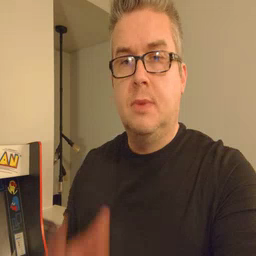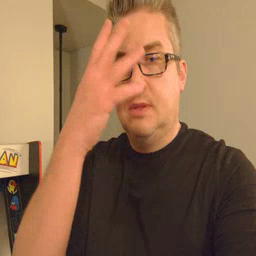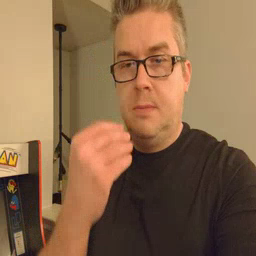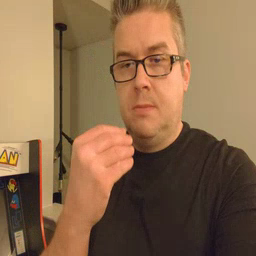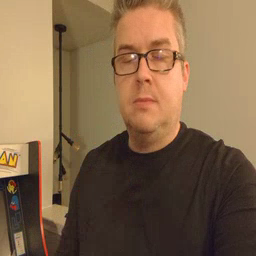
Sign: sleep